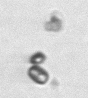
Label: Thalassiosira_sp_aff_mala